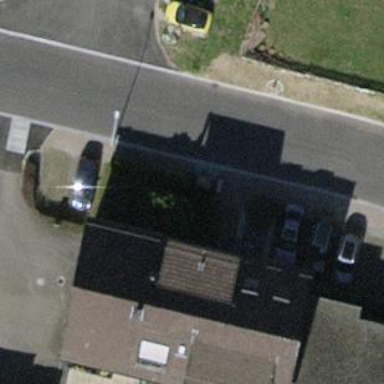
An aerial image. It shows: Apartments building with tiled roof.